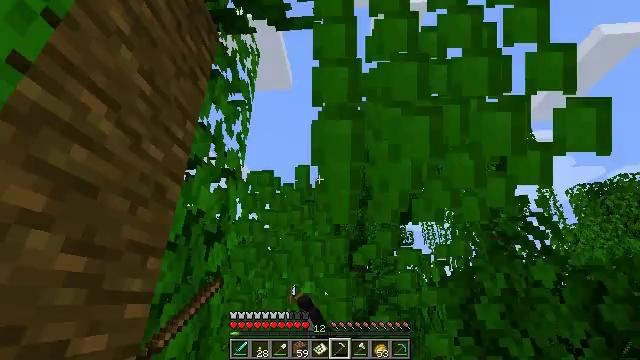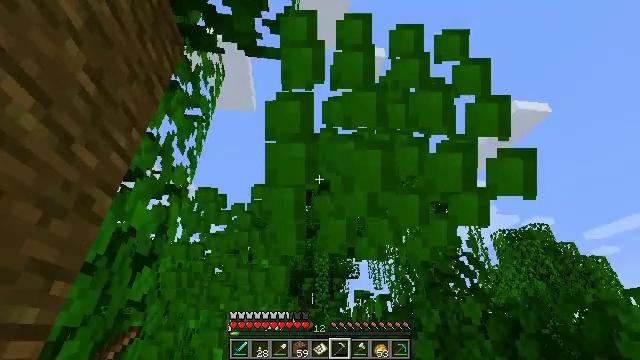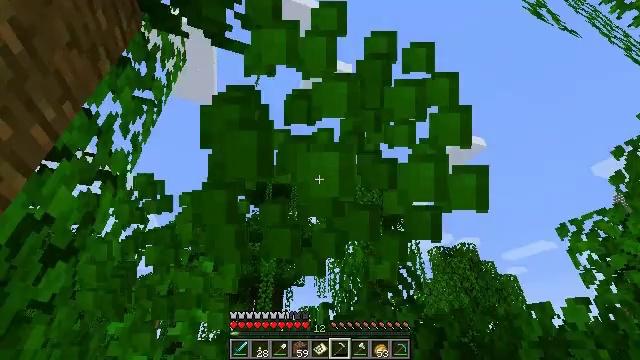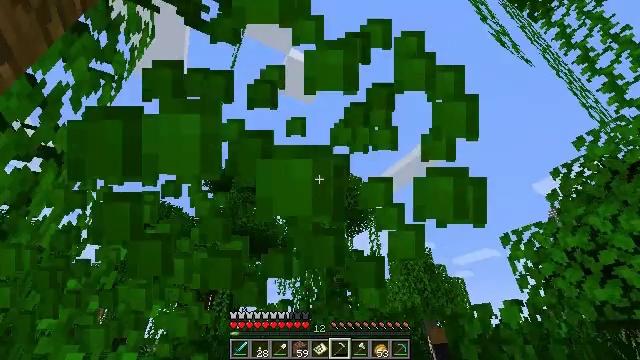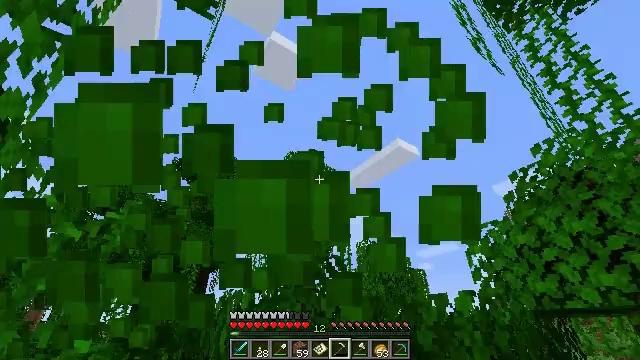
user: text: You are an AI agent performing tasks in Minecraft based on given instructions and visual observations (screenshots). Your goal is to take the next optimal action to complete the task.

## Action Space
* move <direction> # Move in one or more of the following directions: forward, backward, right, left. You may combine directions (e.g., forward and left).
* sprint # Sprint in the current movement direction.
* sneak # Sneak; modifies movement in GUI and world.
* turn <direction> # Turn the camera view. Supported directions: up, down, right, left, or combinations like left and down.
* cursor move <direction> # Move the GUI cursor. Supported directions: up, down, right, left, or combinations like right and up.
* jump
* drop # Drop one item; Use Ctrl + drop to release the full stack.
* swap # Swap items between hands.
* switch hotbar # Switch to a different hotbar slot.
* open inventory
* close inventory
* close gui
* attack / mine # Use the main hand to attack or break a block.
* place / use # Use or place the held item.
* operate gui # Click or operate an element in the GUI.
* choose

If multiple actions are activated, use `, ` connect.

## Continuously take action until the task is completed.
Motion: motion action
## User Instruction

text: Clear the jungle leaves to make way.
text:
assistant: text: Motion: turn right and up, attack / mine
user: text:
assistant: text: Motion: turn right and up, attack / mine
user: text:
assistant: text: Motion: turn right, attack / mine
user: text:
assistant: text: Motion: turn right and down, attack / mine
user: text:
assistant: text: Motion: attack / mine